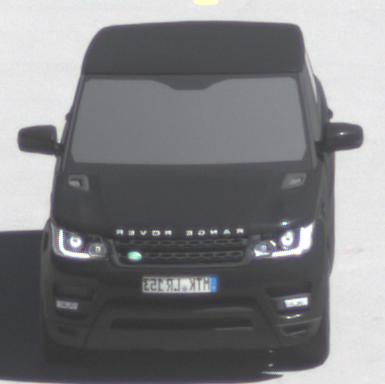
Make: Land Rover
Model: Range Rover Sport 5.0 V8 SC
Detailed model: Range Rover Sport (II)
Model produced from: 2013/09
Model produced until: 2015/07
Doors: 5
Color: black
Road condition: dry road
Daytime: midday
Contrast: high contrast